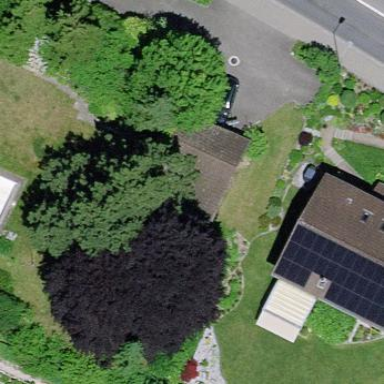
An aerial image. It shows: Garage.